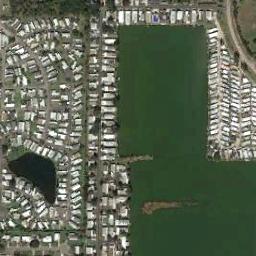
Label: mobile_home_park